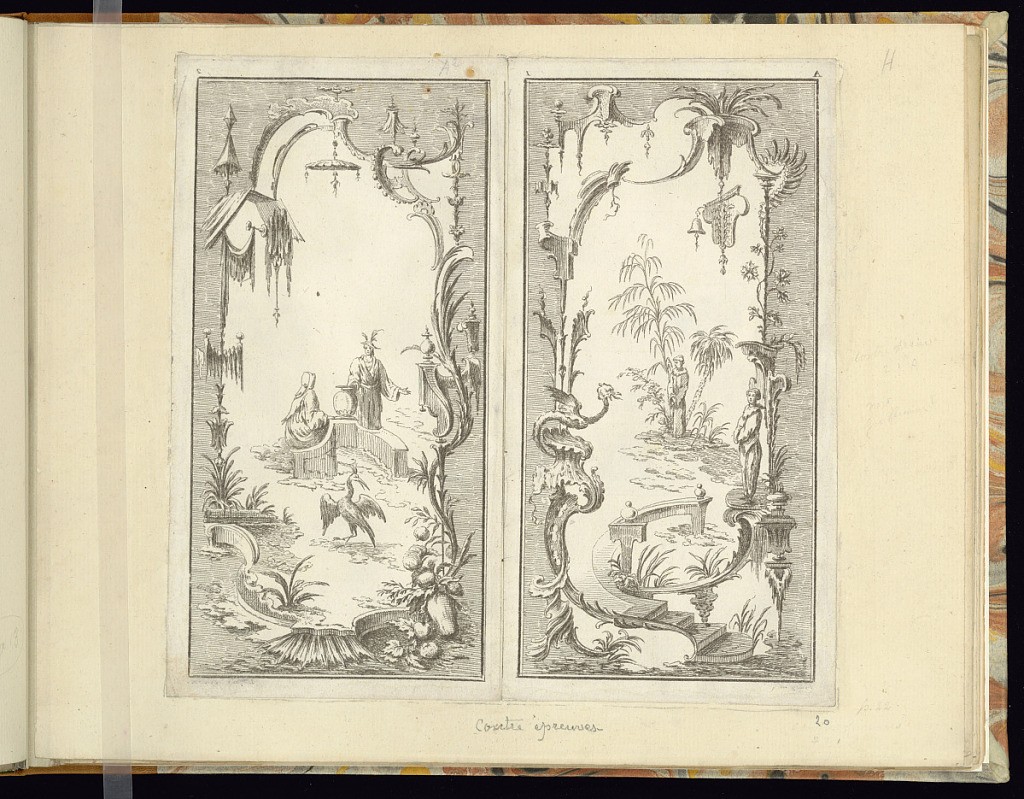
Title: Panel Design (Left Plate)
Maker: Bellay, French, active from 1734
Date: ca.1734-49
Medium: Etching and engraving: counterproof on laid paper
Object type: Print
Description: A counterproof of a plate 2 from this series (1921-6-490-16). A design for an ornamental panel, pasted to the left of another design (counterproof). The design features rococo and chinoiserie motifs with ornately decorated frames featuring leaves, sprigs, palm leaves, c-scrolls, feathers, rinceaux, canopies, drapery, fleurons, rosettes, and vases. In the center two figures sit on a garden wall with a vase, a bird in the foreground within a fantastical landscape. The plate is numbered.